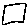
Label: square